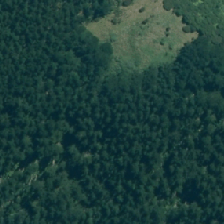
Land cover: harvested_forest